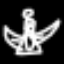
Label: angel